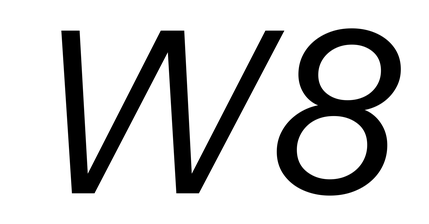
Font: InstrumentSans-Italic_Italic